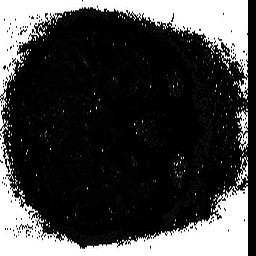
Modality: T2starmap
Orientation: axial
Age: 76
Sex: female
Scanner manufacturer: siemens
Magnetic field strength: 3 T
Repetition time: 0.043 s
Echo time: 0.00184 s